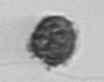
Label: Syracosphaera_pulchra